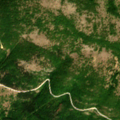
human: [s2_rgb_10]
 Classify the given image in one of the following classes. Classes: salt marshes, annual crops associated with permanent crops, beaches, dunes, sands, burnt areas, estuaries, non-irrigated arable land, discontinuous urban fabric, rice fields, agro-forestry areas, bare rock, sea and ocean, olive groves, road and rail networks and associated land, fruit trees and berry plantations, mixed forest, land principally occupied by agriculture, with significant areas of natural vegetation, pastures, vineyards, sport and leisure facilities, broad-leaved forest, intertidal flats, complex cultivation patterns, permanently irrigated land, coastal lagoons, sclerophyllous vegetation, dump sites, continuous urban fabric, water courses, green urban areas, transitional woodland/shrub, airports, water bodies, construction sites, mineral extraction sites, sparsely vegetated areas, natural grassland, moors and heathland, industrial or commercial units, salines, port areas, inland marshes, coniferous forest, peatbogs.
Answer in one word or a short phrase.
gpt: transitional woodland/shrub